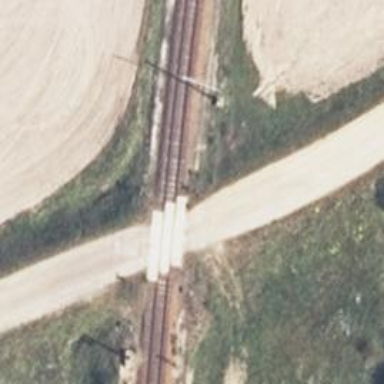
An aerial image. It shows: Railway level crossing.